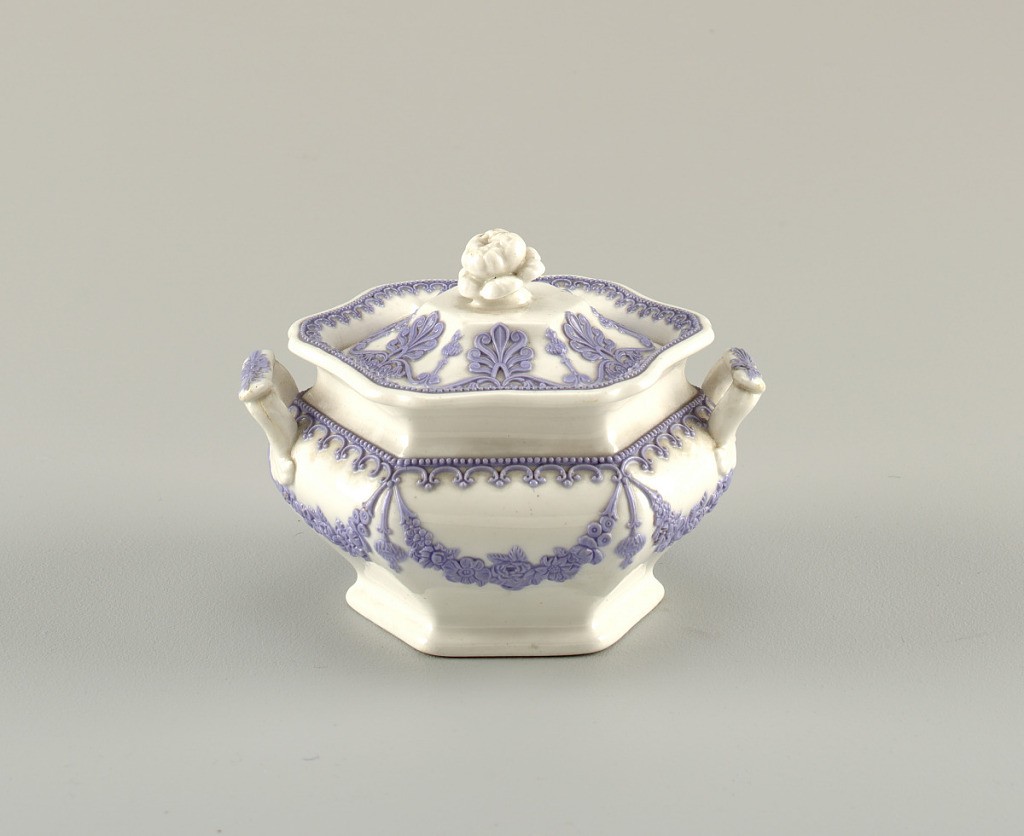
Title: Sugar Bowl
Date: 19th century
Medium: porcelain, vitreous enamel
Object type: sugar bowl
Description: Hexagonal bowl with bowed sides. Outcurving rim and foot. Two molded handles. Decoration of flower garlands pendant from pearl-and-scroll border. Cover has rose-shaped knob handle and palmette decoration.